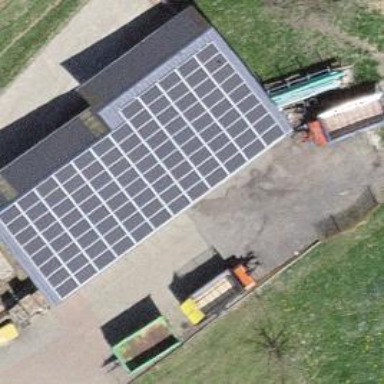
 consisting of solar photovoltaic panels."